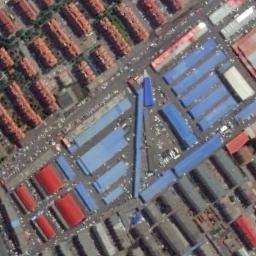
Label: industrial_area